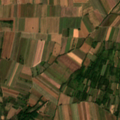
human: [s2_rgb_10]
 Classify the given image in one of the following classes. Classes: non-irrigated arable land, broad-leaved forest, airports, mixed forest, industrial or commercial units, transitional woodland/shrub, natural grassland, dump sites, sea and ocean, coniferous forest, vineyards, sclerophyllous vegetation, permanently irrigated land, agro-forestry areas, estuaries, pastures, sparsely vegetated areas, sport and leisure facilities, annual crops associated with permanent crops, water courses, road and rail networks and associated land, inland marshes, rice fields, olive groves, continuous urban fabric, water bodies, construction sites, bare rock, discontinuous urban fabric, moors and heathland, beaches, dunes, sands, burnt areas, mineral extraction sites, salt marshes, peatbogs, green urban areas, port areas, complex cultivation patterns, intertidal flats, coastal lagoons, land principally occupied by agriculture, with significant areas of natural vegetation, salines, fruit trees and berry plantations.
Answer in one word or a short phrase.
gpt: non-irrigated arable land, land principally occupied by agriculture, with significant areas of natural vegetation, transitional woodland/shrub